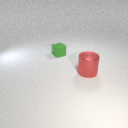
small green rubber cube behind large red metal cylinder